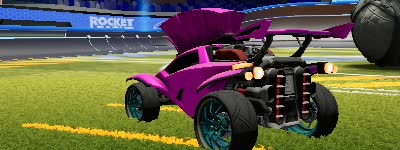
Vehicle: octane